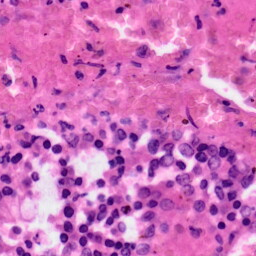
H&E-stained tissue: Colon